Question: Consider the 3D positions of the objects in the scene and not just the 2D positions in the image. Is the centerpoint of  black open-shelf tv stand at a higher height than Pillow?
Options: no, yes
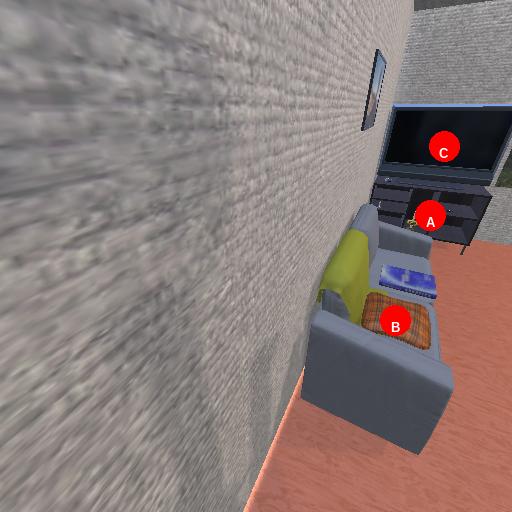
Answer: no